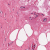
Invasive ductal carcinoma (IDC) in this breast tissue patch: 0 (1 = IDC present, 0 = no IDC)